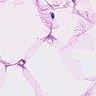
Metastatic tissue present: no